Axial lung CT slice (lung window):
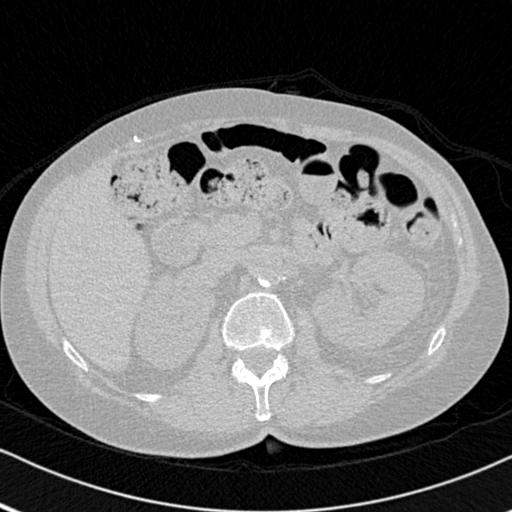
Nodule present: no